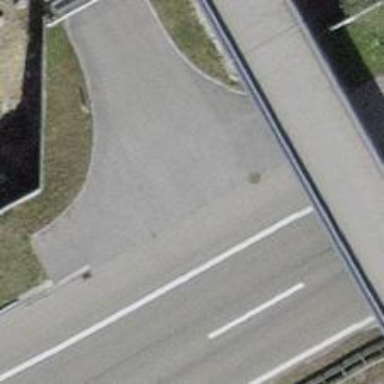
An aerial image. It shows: Service road with paved surface.